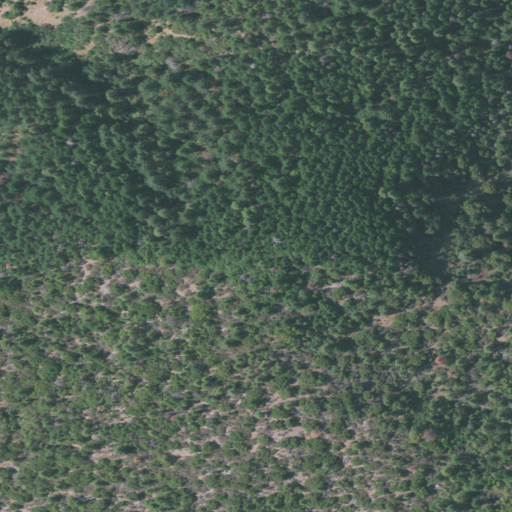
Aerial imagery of mountain in Oregon named Iron Hand containing evergreen forest and shrub